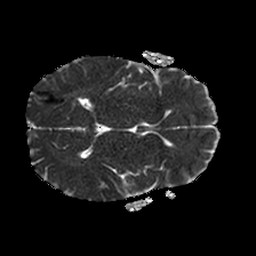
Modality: ADC
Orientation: axial
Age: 46
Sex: female
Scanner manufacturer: philips
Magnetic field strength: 1.5 T
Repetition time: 3.4 s
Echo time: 0.06922 s